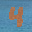
Label: 4